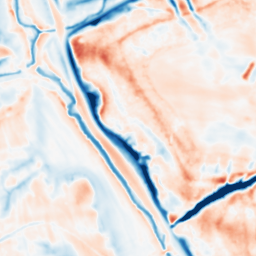
Category: multiscale
Decomposition family: dog_multiscale
Decomposition parameters: sigma_ratio: 1.4
n_scales: 6
base_sigma: 1
Upsampling method: sinc_hamming
Upsampling parameters: scale: 4
kernel_size: 16
Upsampling scale: 4